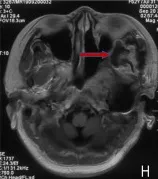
Changes of the pre- and post-operative meningioma. After. The fourth surgery, 2019-09. The red arrow points to the tumor.
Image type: radiology (mri)